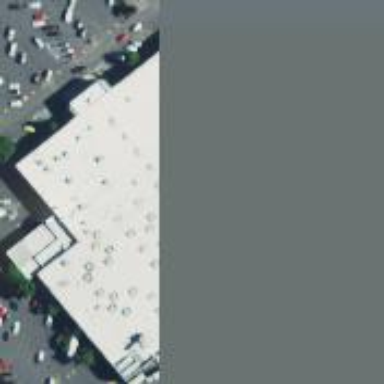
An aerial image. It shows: Supermarket building.